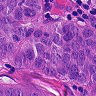
Metastatic tissue present: yes